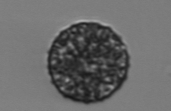
Label: Vicicitus_globosus